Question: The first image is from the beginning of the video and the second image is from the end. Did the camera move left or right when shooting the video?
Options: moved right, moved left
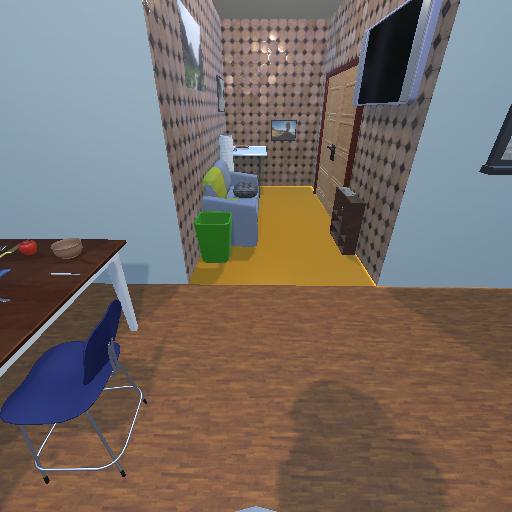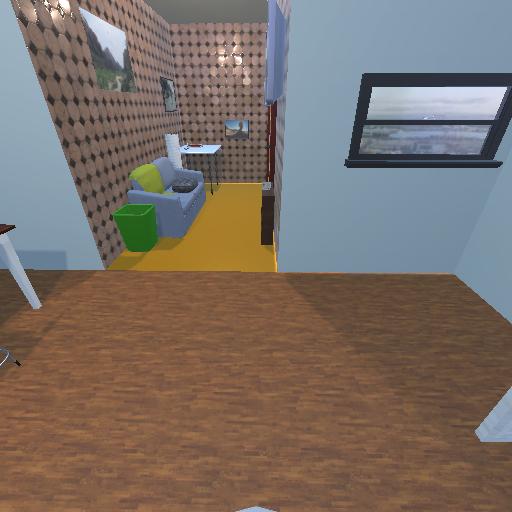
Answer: moved right